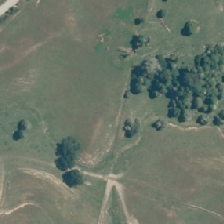
Land cover: indigenous_forest